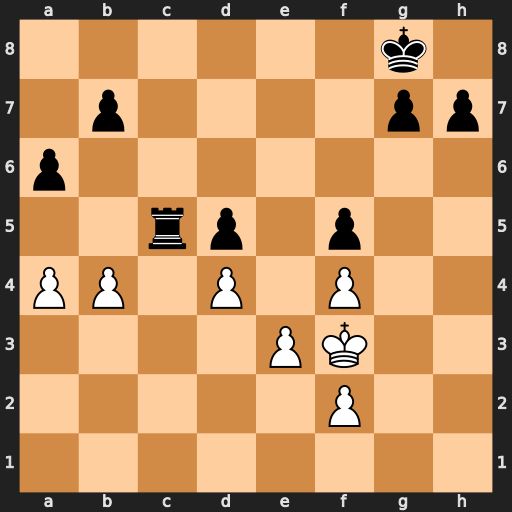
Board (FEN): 6k1/1p4pp/p7/2rp1p2/PP1P1P2/4PK2/5P2/8
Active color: w
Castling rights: -
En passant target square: -
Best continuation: dxc5 Kf7 b5 axb5 c6 bxc6 a5 b4 Ke2